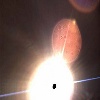
Label: sunburn